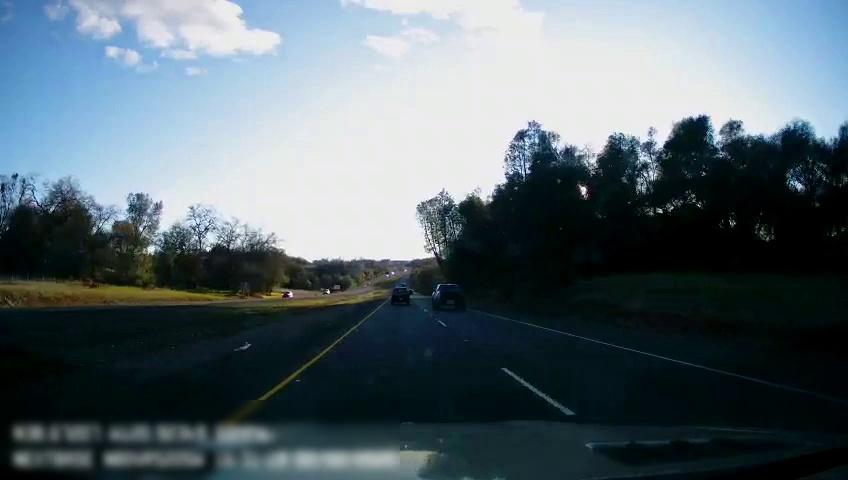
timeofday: Day
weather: Sunny
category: Drivable Space
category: Drivable Space
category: Vehicles | Truck
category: Vehicles | SUV
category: Vehicles | Car
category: Lanes | Current Lane
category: Lanes | Current Lane
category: Lanes | Alternate Lane